Platform: macOS
Application: Arc Browser
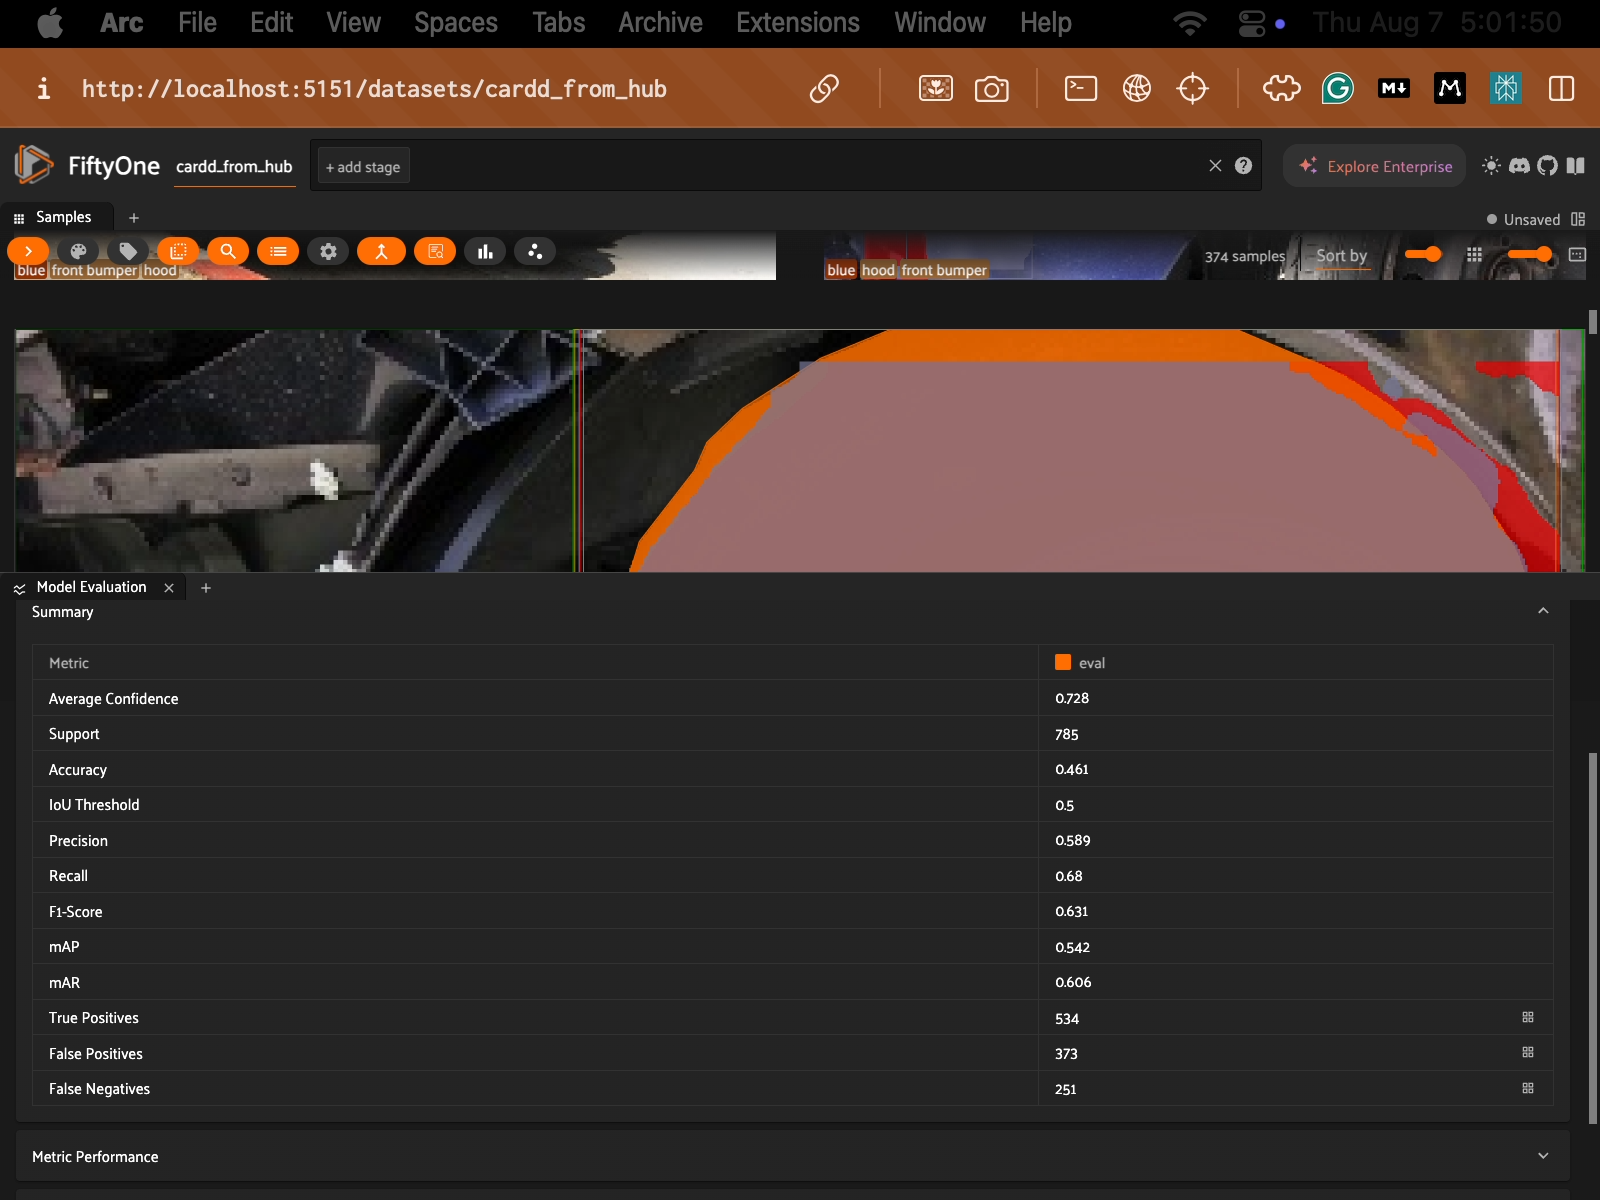
task_description: Load False Positives labels in the Samples panel
action_type: click
element_info: Icon
steps_since_start: 1